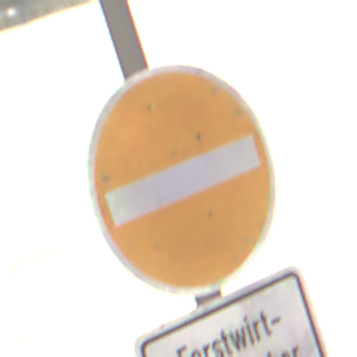
Verkehrszeichen: VerbotDerEinfahrt
Zusatzzeichen unten: BesondereFahrzeugeUndTransportgueter7
Umgebung: Outdoor, Suburban
Tageszeit: MorningAfternoon
Wetter: Clear
Licht: Natural
Jahreszeit: NotSpecified
Kontrast: HighContrast